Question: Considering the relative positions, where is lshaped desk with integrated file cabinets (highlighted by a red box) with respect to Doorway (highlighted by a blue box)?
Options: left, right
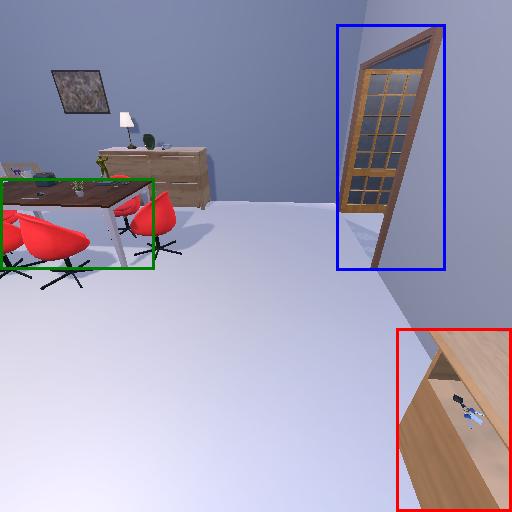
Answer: left